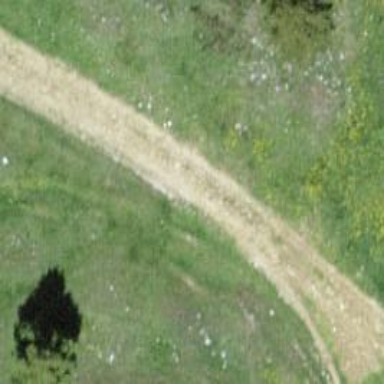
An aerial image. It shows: Dirt track with grade 4 surface.